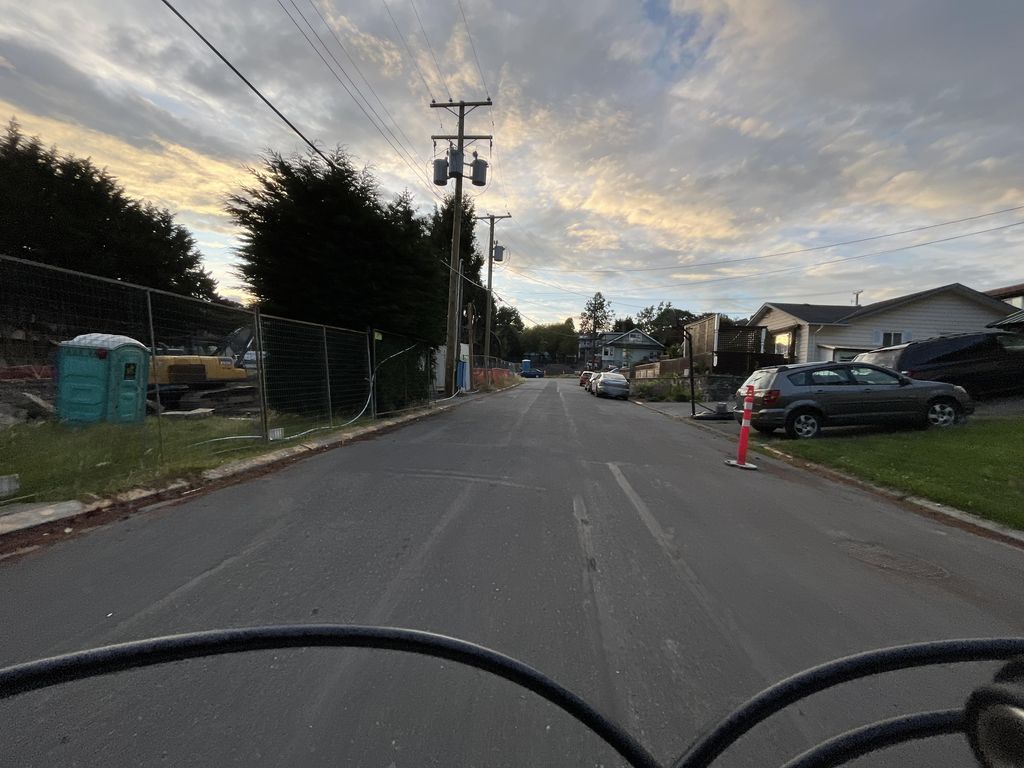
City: victoria